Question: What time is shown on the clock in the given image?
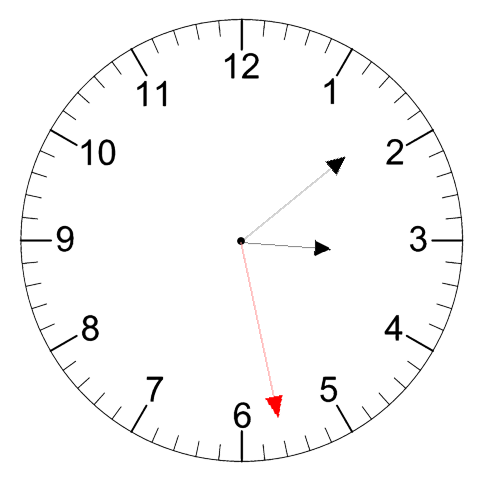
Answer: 03:08:28